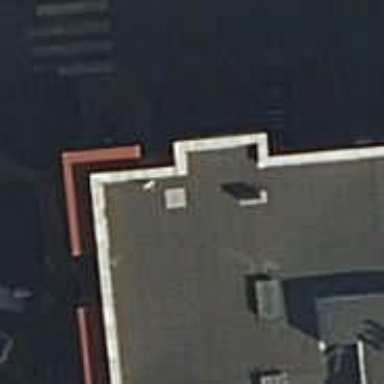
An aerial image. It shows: Building.